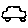
Label: car